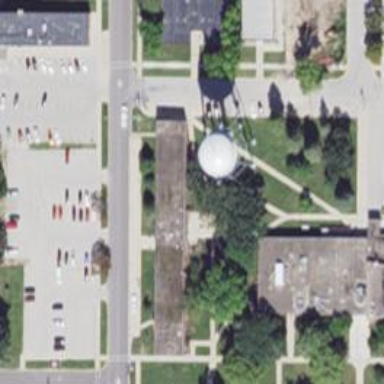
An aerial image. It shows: Water tower that is man-made.